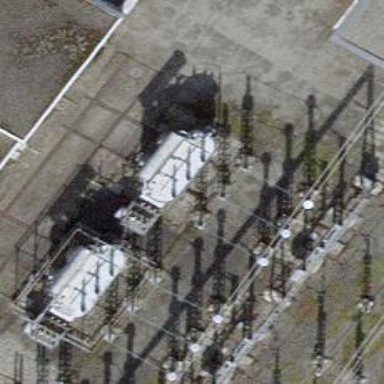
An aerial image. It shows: Switch for power supply.